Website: apple
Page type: payment
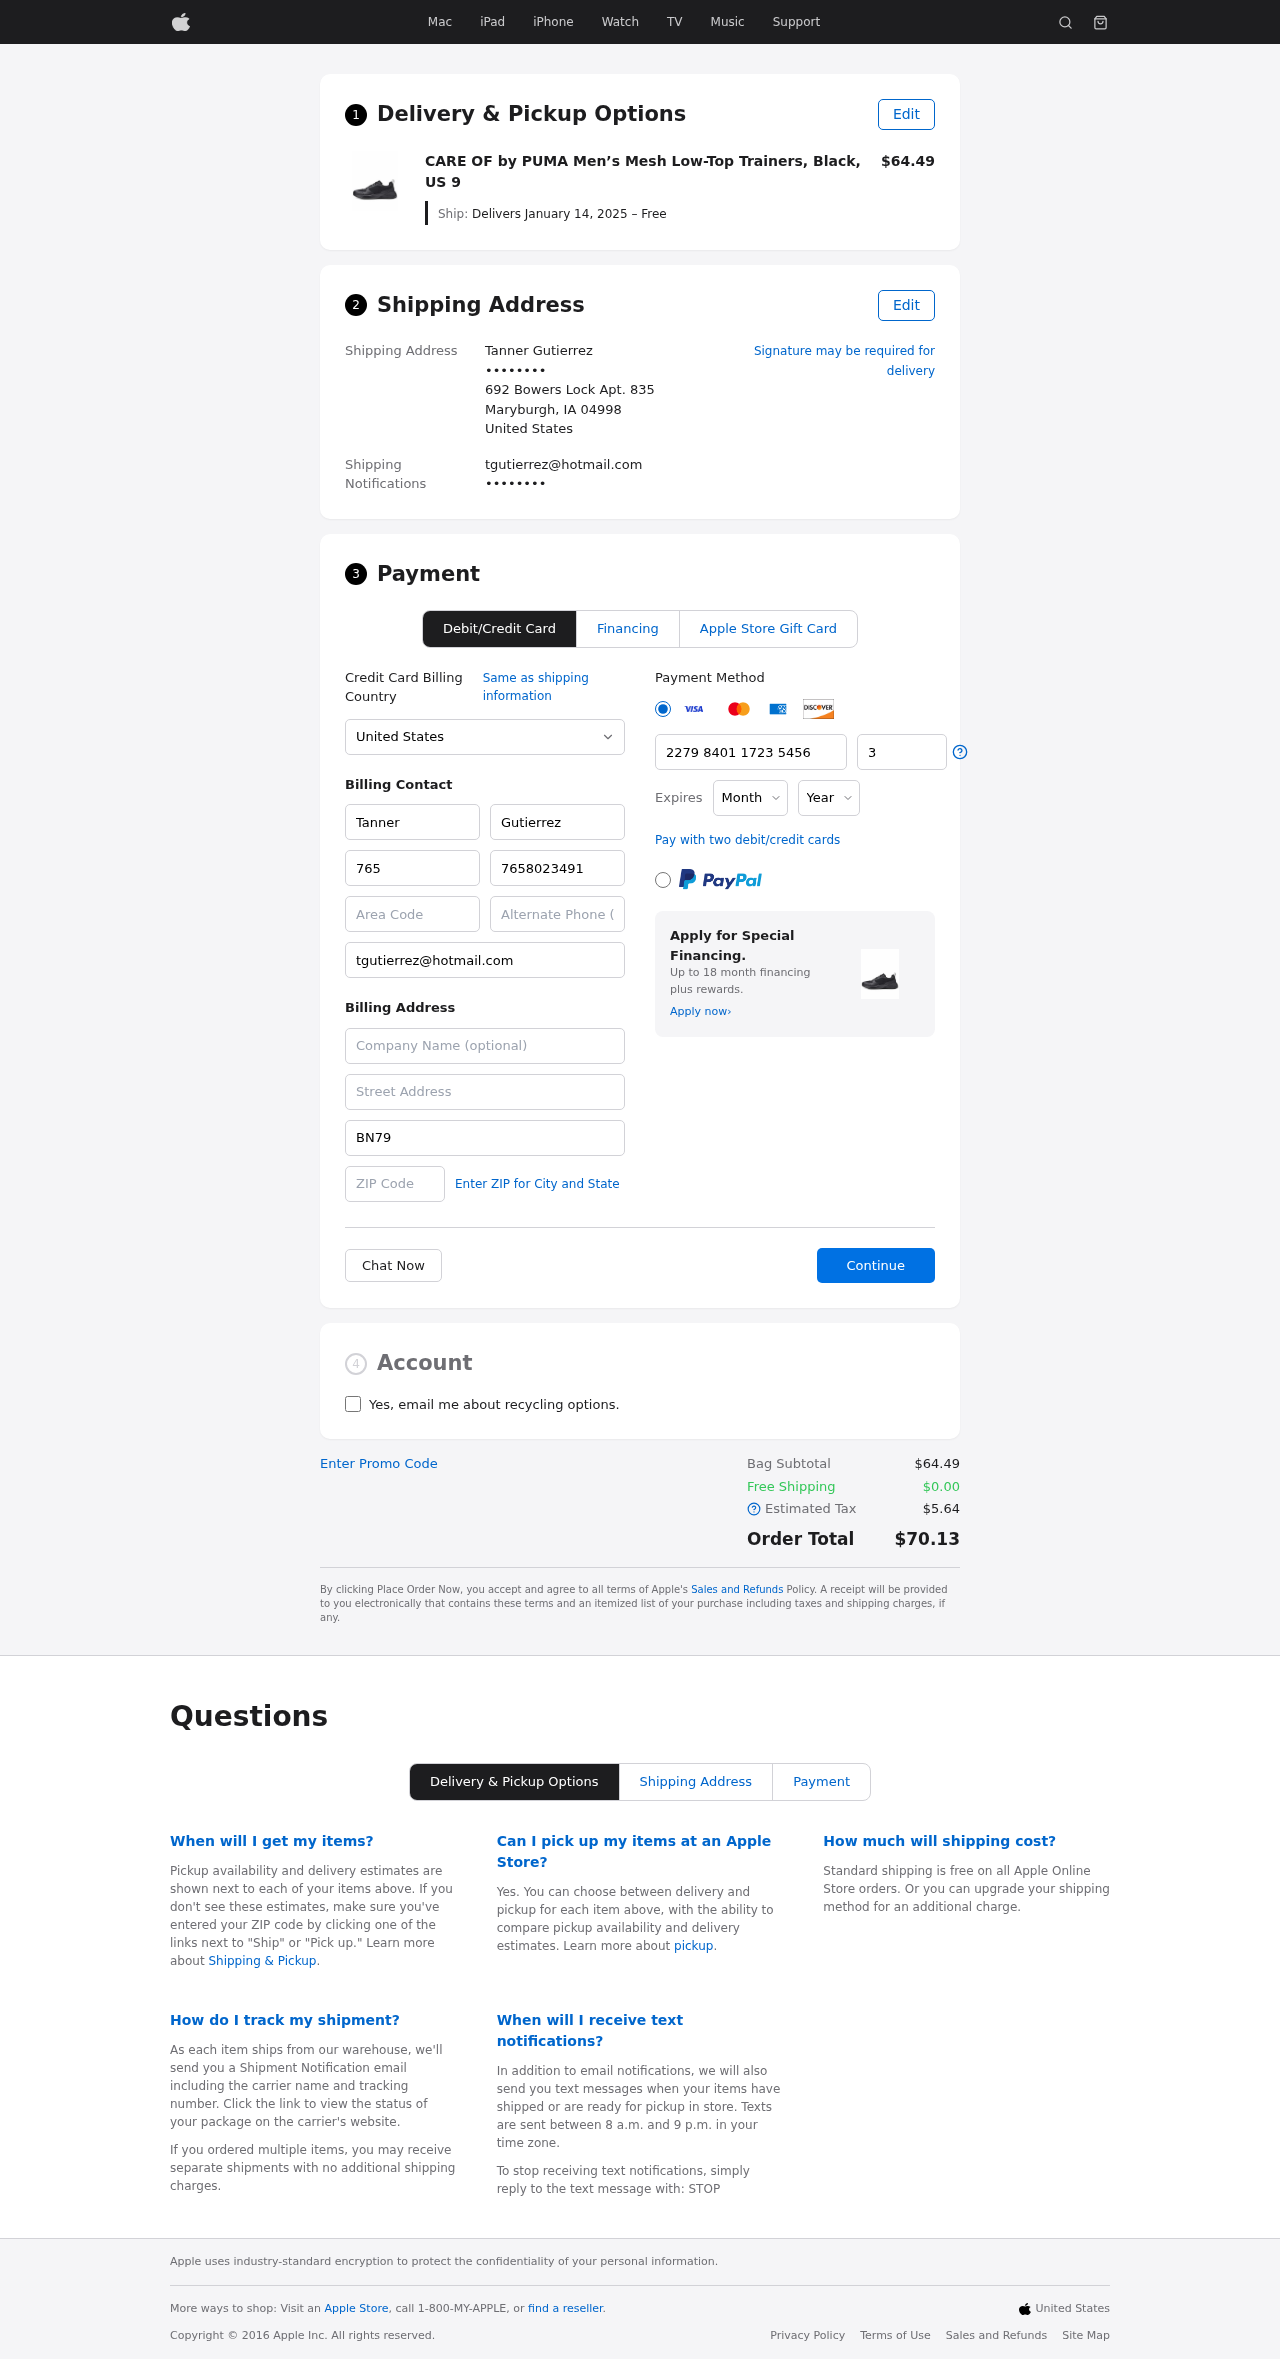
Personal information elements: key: PII_CARD_CVV
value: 318
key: PII_CARD_EXPIRY_MONTH
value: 12
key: PII_CARD_EXPIRY_YEAR
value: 30
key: PII_CARD_NUMBER
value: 2279 8401 1723 5456
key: PII_CITY_STATE_ZIP
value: Maryburgh, IA 04998
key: PII_COUNTRY
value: United States
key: PII_EMAIL
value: tgutierrez@hotmail.com
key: PII_EMAIL2
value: tgutierrez@hotmail.com
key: PII_FIRSTNAME
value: Tanner
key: PII_FULLNAME
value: Tanner Gutierrez
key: PII_LASTNAME
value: Gutierrez
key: PII_PHONE3
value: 7658023491
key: PII_PHONE_AREA
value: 765
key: PII_SECURITY_CODE
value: BN79
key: PII_STREET
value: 692 Bowers Lock Apt. 835
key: PII_PHONE
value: ••••••••
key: PII_PHONE2
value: ••••••••
Product elements: key: PRODUCT1_NAME
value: CARE OF by PUMA Men’s Mesh Low-Top Trainers, Black, US 9
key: PRODUCT1_PRICE
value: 64.49
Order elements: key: ORDER_DELIVERY_DATE
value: Delivers January 14, 2025 – Free
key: ORDER_SUBTOTAL
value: $64.49
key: ORDER_SHIPPING_COST
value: $0.00
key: ORDER_TAX
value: $5.64
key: ORDER_TOTAL
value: $70.13